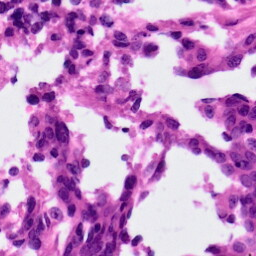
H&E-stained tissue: Ovarian